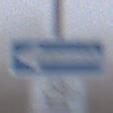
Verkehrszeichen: EinbahnstrasseLinksweisend
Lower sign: RichtungsangabeDurchPfeile9
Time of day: MorningAfternoon
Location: Outdoor (RoadRail)
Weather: Overcast
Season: NotSpecified
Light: Natural